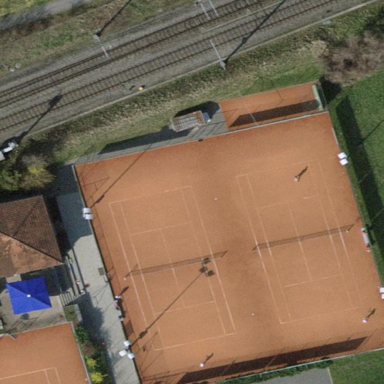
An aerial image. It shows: Sports centre with focus on tennis.